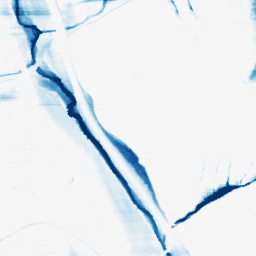
Category: morphological
Decomposition family: morphological_rect
Decomposition parameters: operation: closing
width: 50
height: 5
Upsampling method: quartic
Upsampling parameters: scale: 8
Upsampling scale: 8